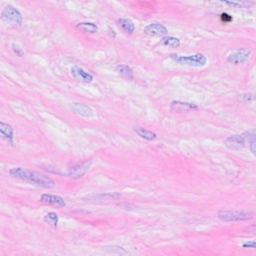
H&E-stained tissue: Breast